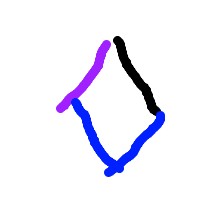
Shape: rhombus